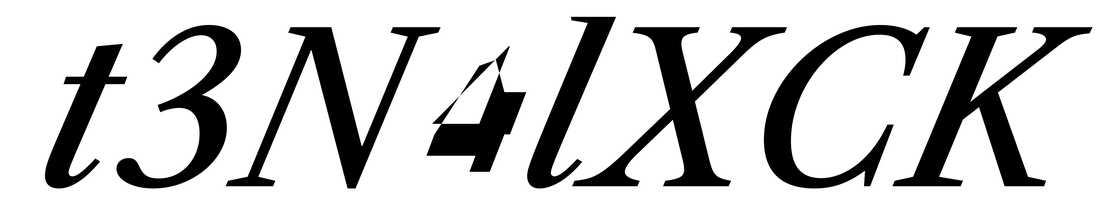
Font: LibreCaslonText-Italic_Medium_Italic